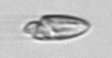
Label: Katodinium_or_Torodinium